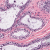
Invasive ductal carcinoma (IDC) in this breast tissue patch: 0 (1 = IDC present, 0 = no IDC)